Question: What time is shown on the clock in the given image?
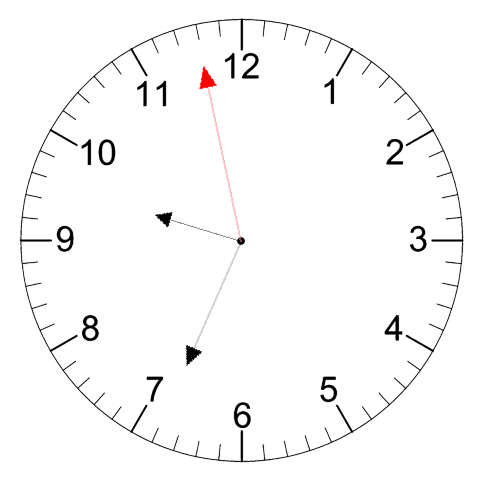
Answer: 09:33:58